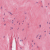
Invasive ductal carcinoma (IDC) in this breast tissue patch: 0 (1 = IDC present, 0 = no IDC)